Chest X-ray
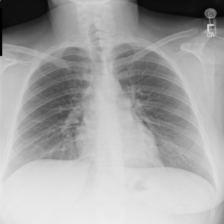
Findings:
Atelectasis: negative
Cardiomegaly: negative
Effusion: negative
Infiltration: negative
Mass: negative
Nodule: negative
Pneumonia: negative
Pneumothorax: negative
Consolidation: negative
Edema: negative
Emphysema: negative
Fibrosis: negative
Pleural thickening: negative
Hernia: negative